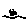
Label: fish